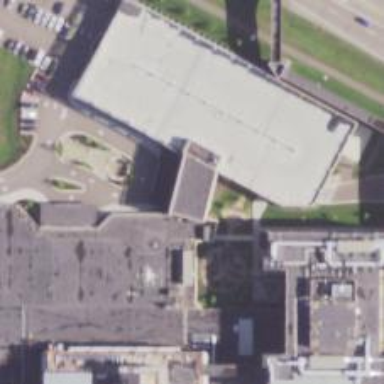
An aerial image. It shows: Healthcare facility identified as hospital.